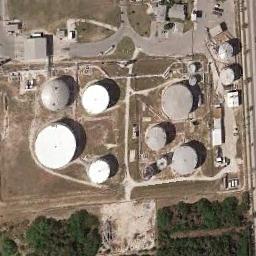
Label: storage_tank